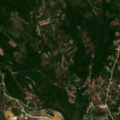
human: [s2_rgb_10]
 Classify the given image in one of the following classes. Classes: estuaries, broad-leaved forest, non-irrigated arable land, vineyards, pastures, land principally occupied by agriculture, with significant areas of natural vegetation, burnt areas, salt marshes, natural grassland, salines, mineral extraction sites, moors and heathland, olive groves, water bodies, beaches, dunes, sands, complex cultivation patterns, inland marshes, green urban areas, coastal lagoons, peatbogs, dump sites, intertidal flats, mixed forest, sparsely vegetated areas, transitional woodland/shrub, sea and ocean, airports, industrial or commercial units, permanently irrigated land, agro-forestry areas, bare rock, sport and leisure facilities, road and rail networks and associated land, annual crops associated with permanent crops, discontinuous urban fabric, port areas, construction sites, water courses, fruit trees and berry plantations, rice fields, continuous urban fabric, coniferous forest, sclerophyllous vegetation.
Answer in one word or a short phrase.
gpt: discontinuous urban fabric, mineral extraction sites, complex cultivation patterns, land principally occupied by agriculture, with significant areas of natural vegetation, broad-leaved forest